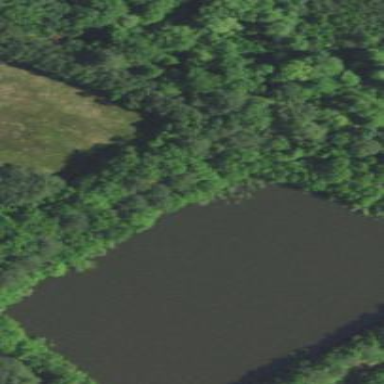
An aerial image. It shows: Pond surrounded by natural water.